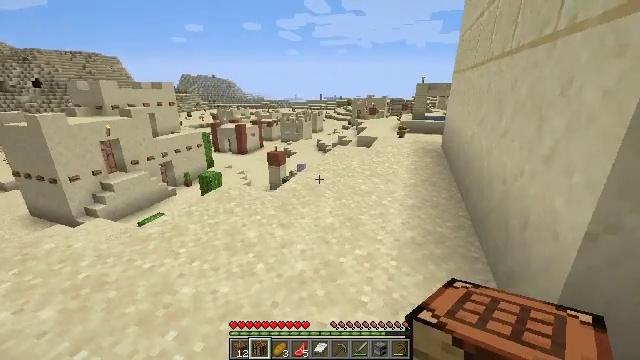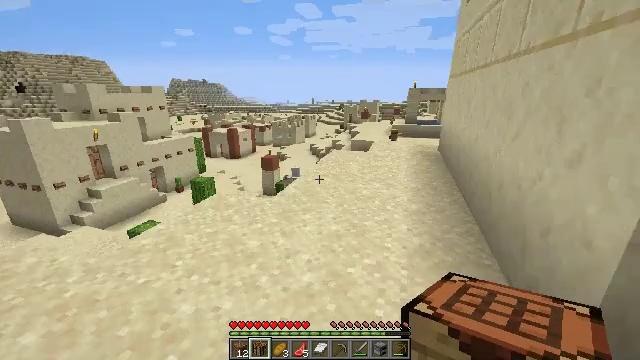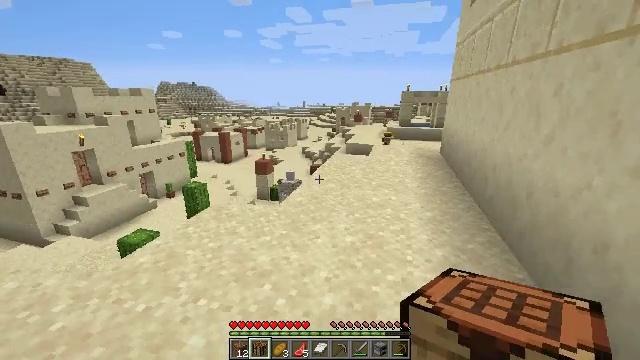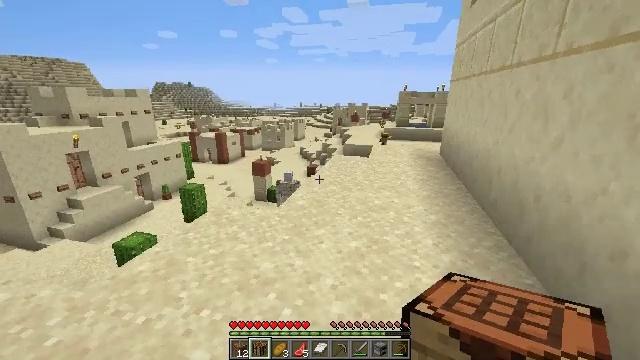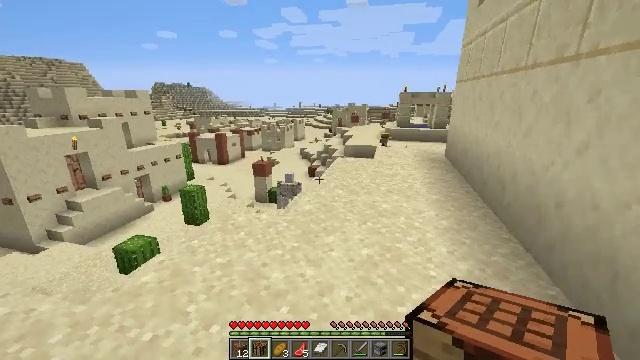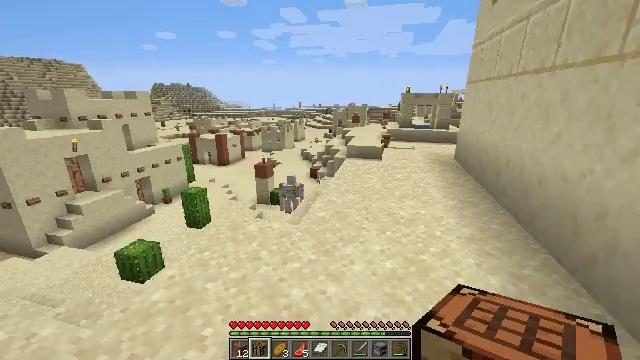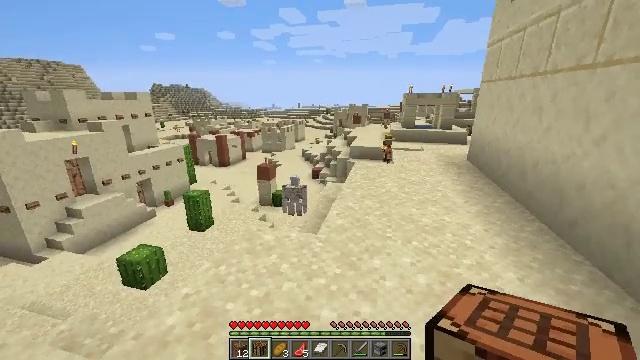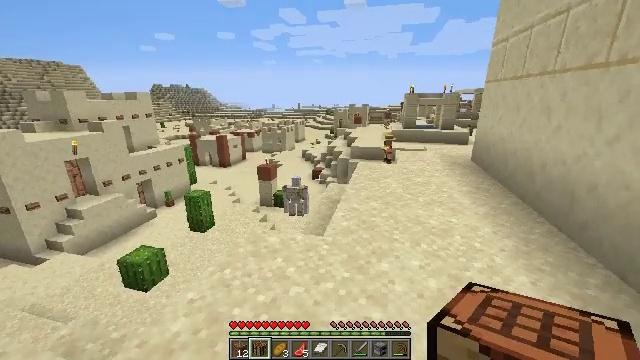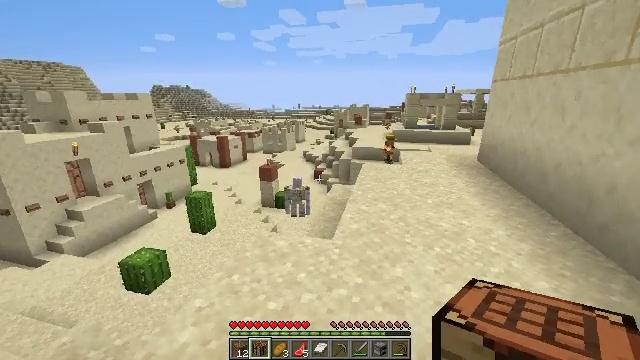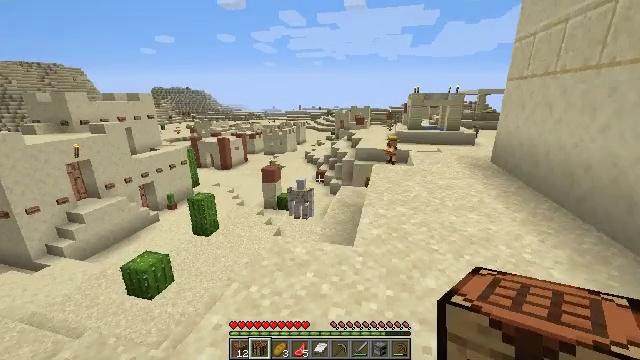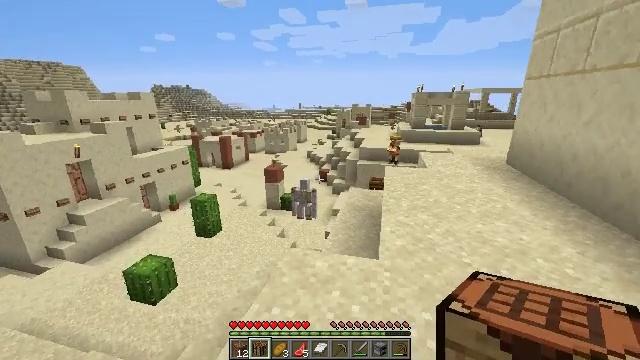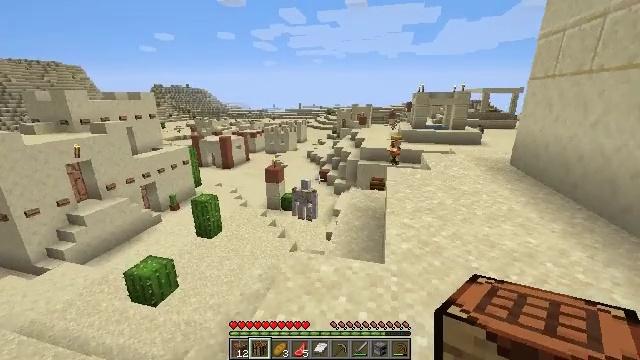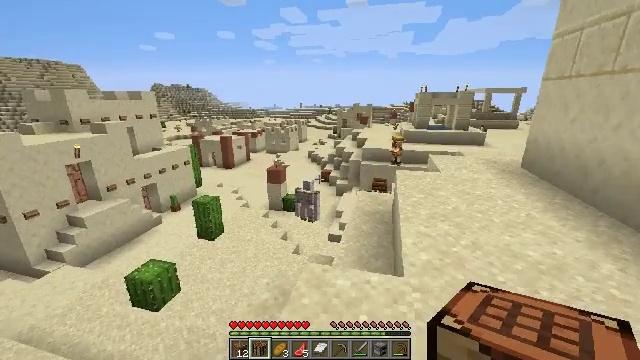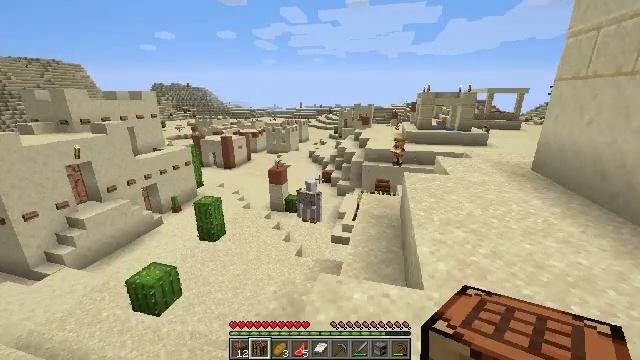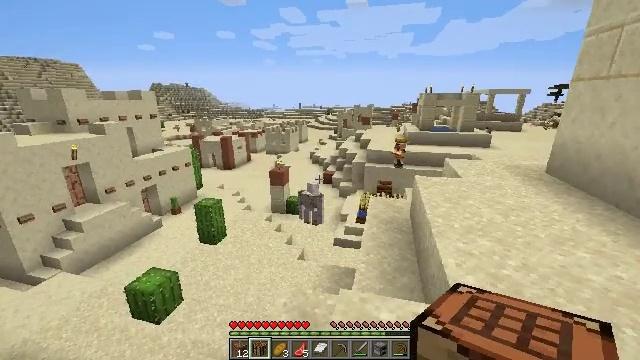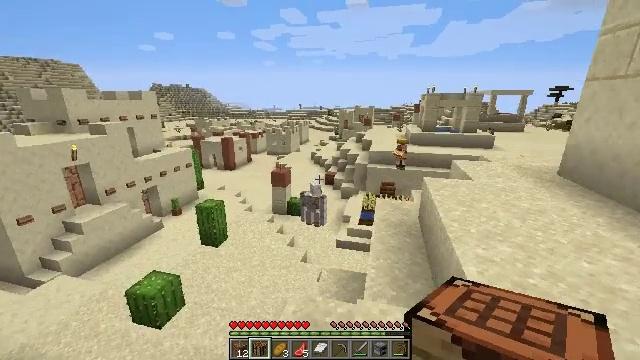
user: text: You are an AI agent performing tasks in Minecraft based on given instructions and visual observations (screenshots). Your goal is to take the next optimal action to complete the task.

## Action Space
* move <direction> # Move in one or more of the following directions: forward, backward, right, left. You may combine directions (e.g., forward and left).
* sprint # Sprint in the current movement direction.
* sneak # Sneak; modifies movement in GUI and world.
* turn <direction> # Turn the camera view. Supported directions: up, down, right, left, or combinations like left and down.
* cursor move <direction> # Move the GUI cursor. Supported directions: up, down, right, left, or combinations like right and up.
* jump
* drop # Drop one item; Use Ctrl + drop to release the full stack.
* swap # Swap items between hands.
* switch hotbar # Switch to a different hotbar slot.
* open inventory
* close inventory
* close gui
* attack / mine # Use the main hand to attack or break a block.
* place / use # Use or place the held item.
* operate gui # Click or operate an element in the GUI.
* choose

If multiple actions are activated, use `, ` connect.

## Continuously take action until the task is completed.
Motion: motion action
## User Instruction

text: Get the jungle fence gate into your inventory.
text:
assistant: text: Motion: move forward and move left, turn right
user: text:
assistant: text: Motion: move forward and move left, turn right
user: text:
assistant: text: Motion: move forward and move left
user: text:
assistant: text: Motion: move forward and move left
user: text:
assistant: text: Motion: move forward and move left
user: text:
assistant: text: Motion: move forward and move left
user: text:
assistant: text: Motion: move forward and move left
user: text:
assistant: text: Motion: move forward and move left
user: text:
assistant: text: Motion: move forward and move left
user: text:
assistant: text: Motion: move forward and move left
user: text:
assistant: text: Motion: move forward and move left
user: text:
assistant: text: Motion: move forward and move left
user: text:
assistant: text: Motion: move forward and move left
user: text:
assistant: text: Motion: move forward and move left
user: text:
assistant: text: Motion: move forward and move left
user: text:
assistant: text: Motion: move forward
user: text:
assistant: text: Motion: move forward, turn left and down
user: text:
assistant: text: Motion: move forward, turn left and down
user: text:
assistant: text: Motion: move forward, turn left and down
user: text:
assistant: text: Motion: move forward, turn left and down
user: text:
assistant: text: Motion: move forward, turn left
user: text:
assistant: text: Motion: move forward, turn left and down
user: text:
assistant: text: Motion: move forward, turn left and down
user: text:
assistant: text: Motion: move forward
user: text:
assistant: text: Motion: move forward
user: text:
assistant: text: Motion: move forward
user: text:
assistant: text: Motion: move forward
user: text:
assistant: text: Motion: move forward
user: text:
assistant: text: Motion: move forward
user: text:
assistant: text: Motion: move forward, turn right and up